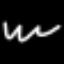
Label: squiggle